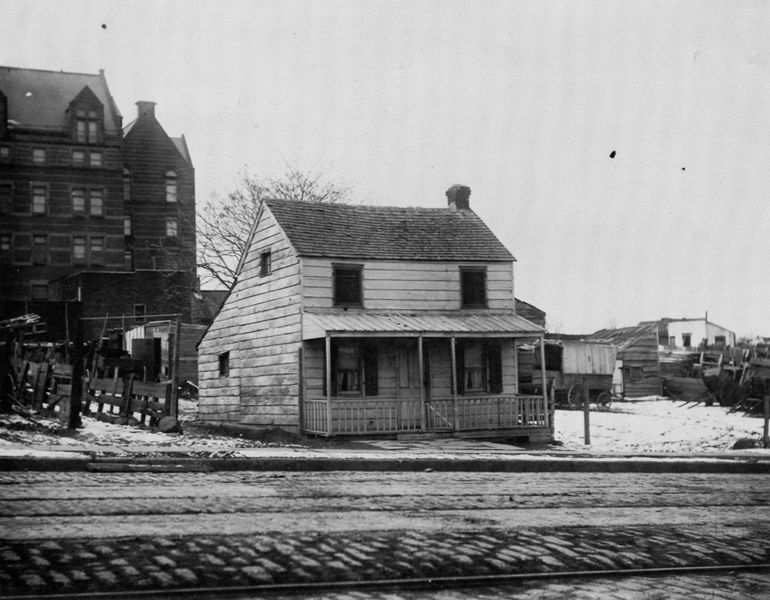
Titel: Kleines Haus bei der 120th Street
Künstler: Amerikanischer Photograph
Schlagwörter: grau, holz, strasse, terasse, gebäude, haus, zaun, steine, häuser, ansicht, pflaster, dächer, wagen, bretter, photo, schienen, gettho